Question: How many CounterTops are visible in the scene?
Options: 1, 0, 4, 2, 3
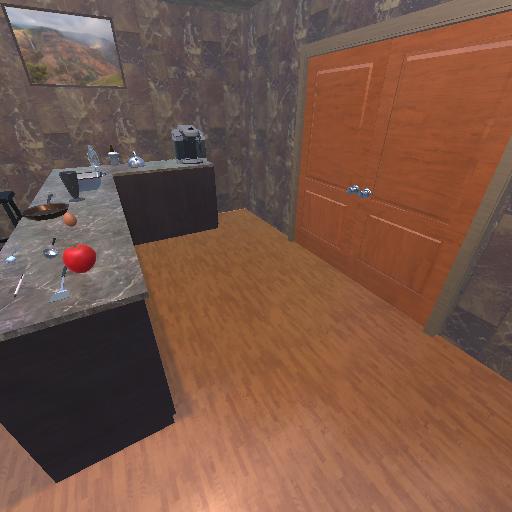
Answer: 1